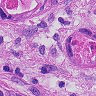
Metastatic tissue present: yes